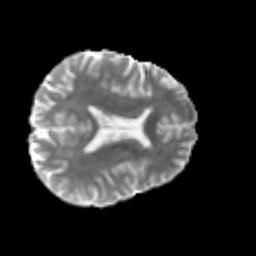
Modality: MD
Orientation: axial
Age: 48
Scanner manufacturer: philips
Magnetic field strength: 3 T
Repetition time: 8.6 s
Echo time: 0.127 s